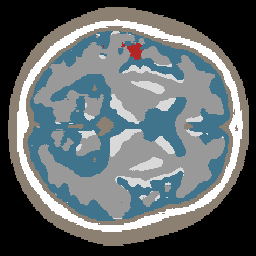
Label: lesion